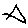
Label: triangle